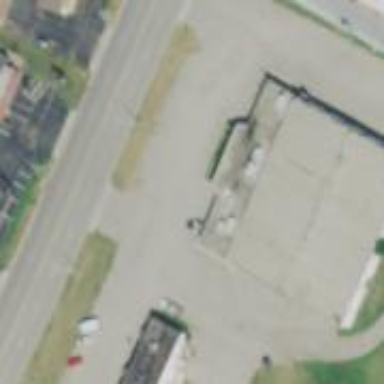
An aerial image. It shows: Building housing bowling alley.